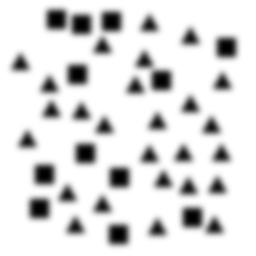
Squares: 12
Triangles: 26
Stars: 0
Total shapes: 38